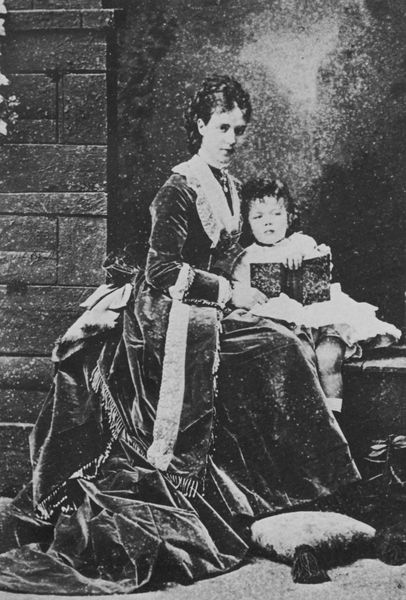
Titel: Die Kaiserin Maria Fedorowna mit dem späteren Kaiser Nikolaus II.
Künstler: Russischer Photograph
Standort: Kopenhagen
Institution: Königliche Bibliothek
Schlagwörter: dunkel, hand, weiß, menschen, mädchen, sitzen, ellbogen, frankreich, frau, frisur, grau, hell, kleid, kleider, licht, mund, nase, schwarz, stirn, säule, tisch, schloss, haube, rock, jung, wand, arm, augen, falten, faru, gesicht, kleidung, kragen, lang, mensch, samt, spitze, stein, steine, bildnis, hals, hände, portrait, porträt, haare, pose, sitzend, adel, familie, kind, mutter, tochter, pflanze, augenbrauen, england, prinzessin, beine, bein, liebe, backen, russland, mauer, ziegel, pilaster, schemel, kissen, polster, ernst, lesen, atelier, festhalten, robe, posament, faltenwurf, junge frau, junge, knie, oberarm, wimpern, foto, fotografie, photographie, beinchen, berlin, buch, burg, drapiert, schwarz-weiss, mutter und kind, ganzkörper, kleidchen, kleinkind, photo, rustika, buchrücken, unterarm, karg, königin, bommel, porträr, fotographie, onduliert, vorlesen, studio, muter, rustifizierung, aufgesteckt, dunkeö, flaten, frau mit kind, langes kleid, fotoatelier, schwar-weiß, samtig, frabkreich, kisseb, damt, wqeiß, schräpe, 19. jahrhundert, 1900, 1850, 1870, tournachon